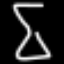
Label: hourglass